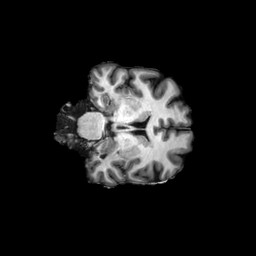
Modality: T1w
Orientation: coronal
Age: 42
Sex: male
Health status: ill